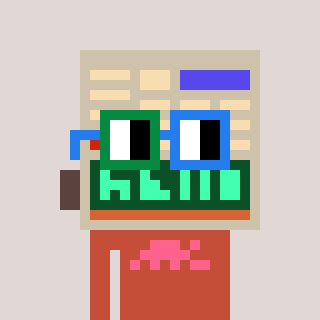
a pixel art character with square green and blue glasses, a calculator-shaped head and a rust-colored body on a warm background